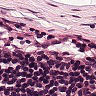
Metastatic tissue present: no